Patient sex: F
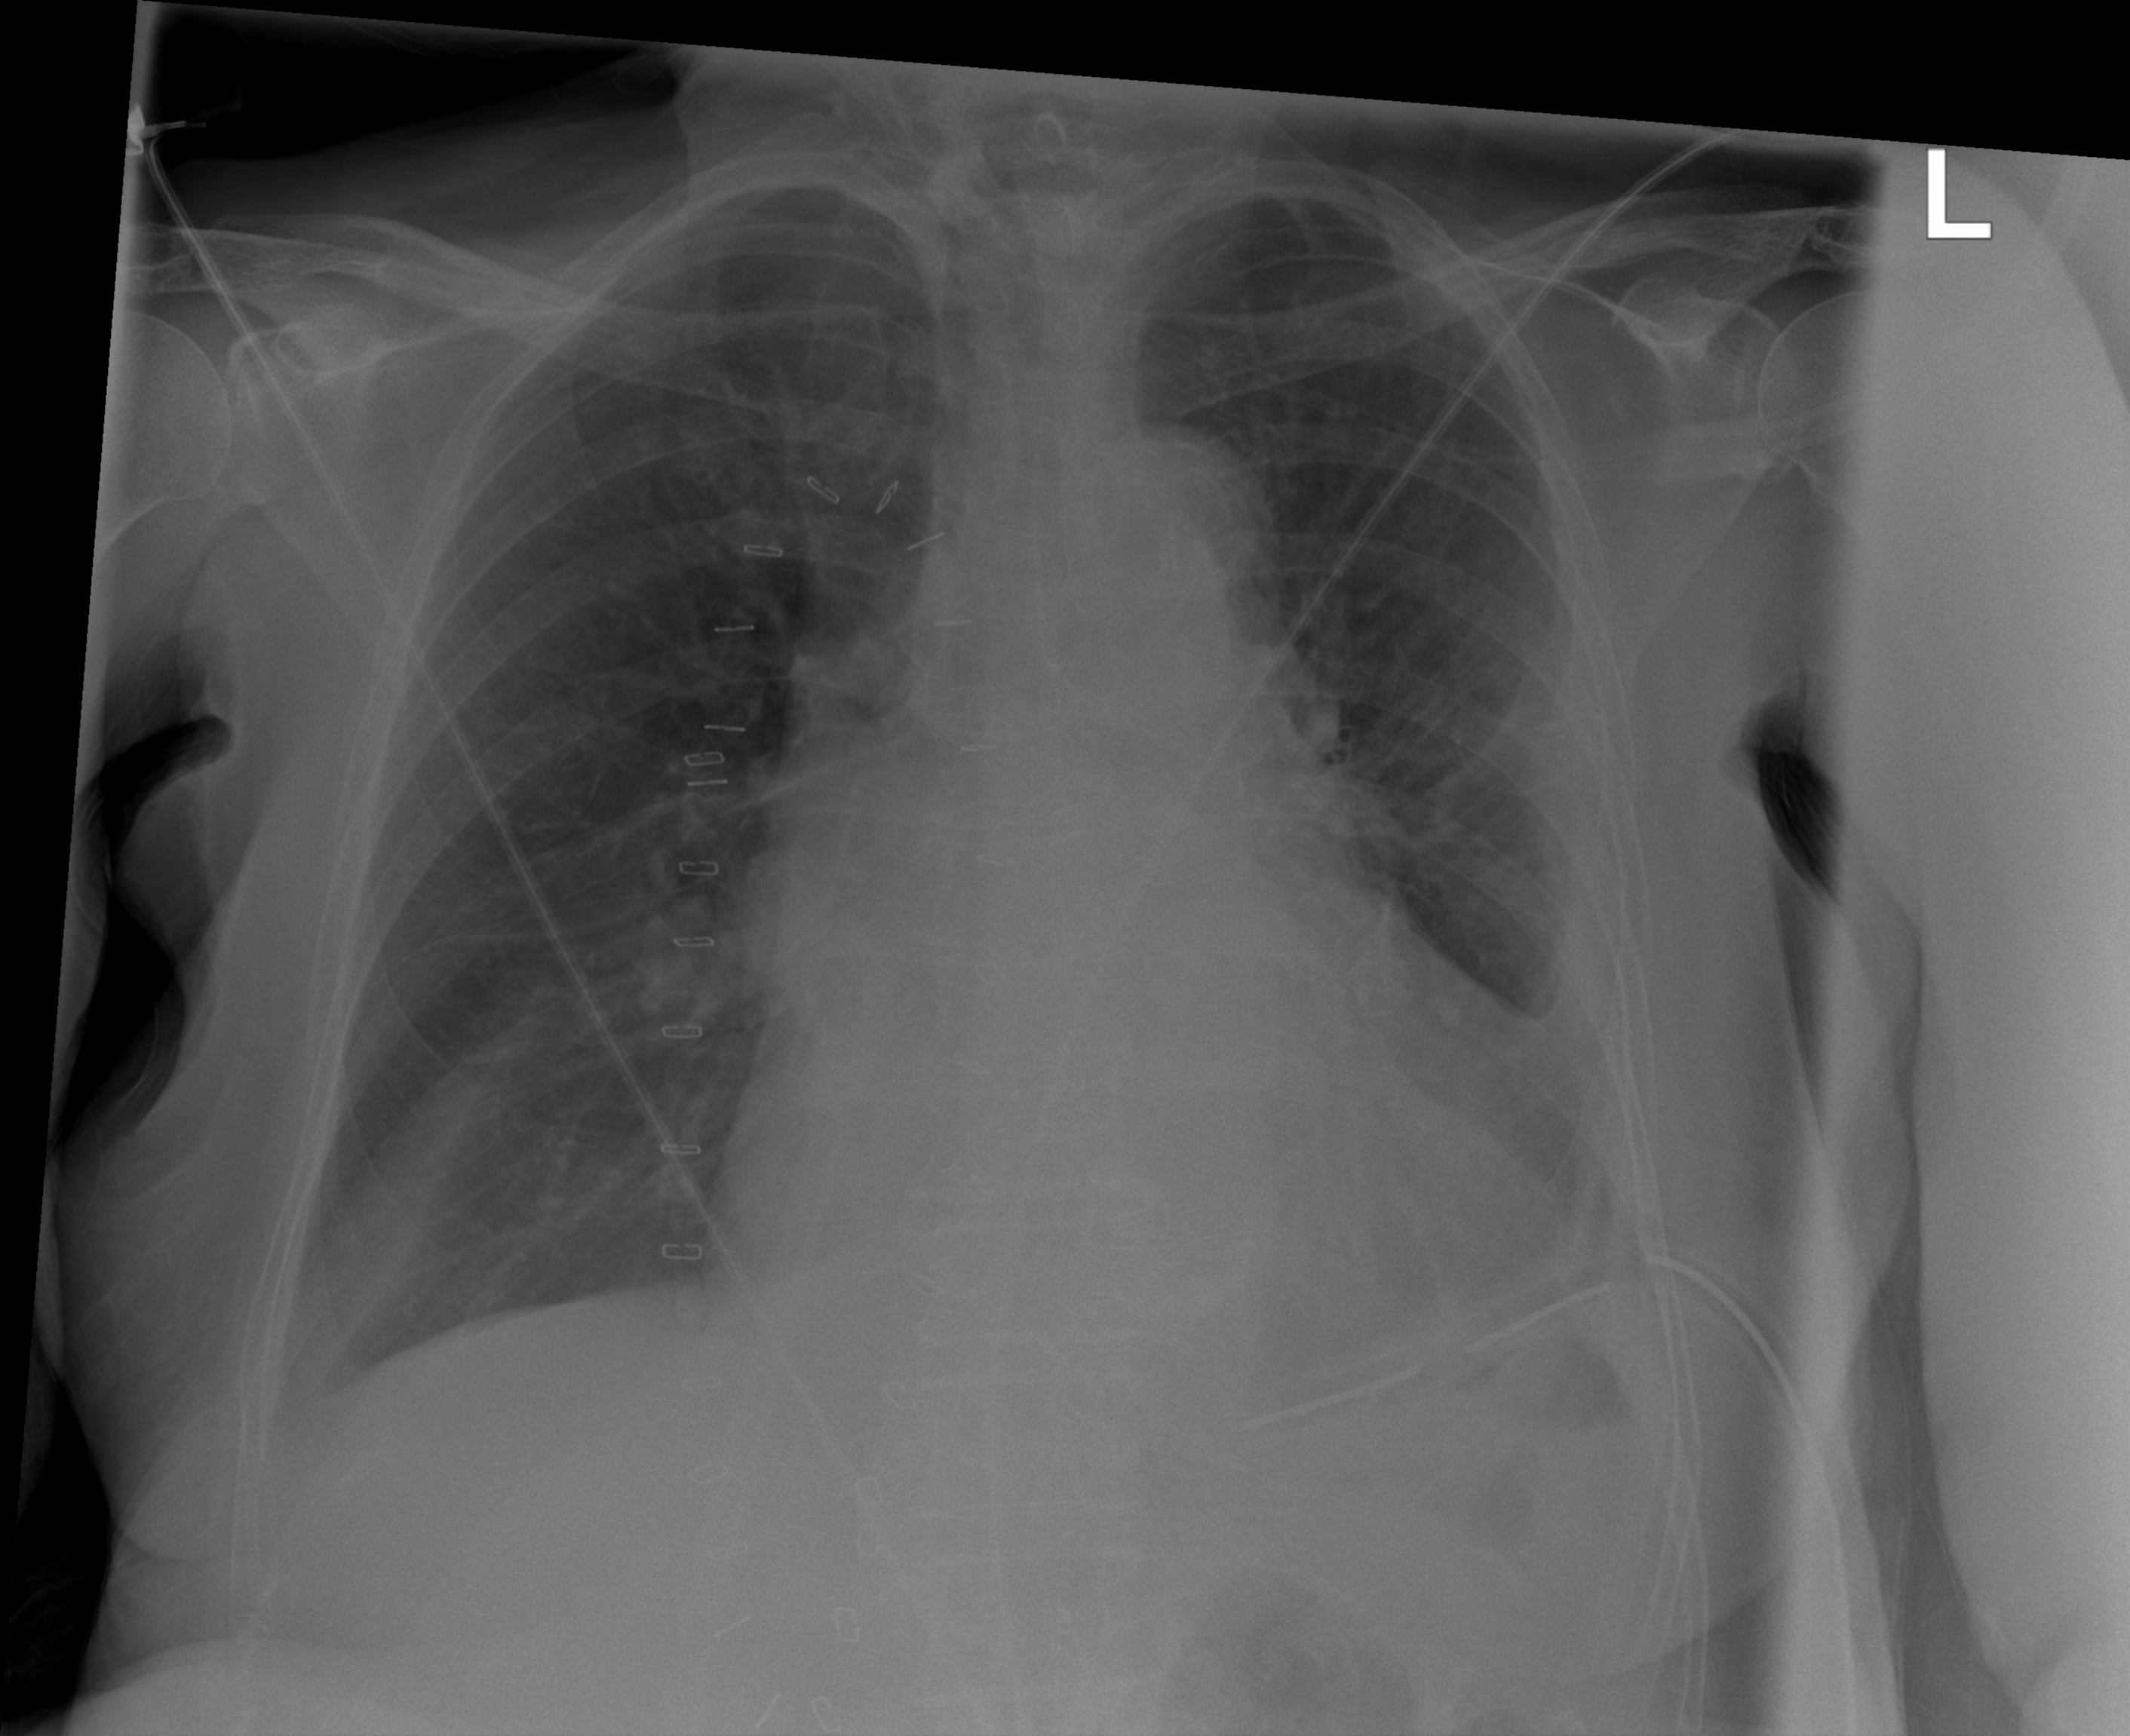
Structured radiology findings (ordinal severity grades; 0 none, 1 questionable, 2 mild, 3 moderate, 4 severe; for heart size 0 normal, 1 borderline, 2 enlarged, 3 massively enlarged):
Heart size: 2
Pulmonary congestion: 1
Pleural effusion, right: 1
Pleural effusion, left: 3
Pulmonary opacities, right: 0
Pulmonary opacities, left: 0
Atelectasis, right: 1
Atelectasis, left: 3